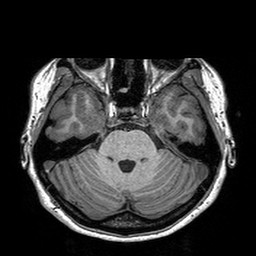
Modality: T1w
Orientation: coronal
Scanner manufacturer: siemens
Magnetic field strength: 3 T
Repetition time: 2.3 s